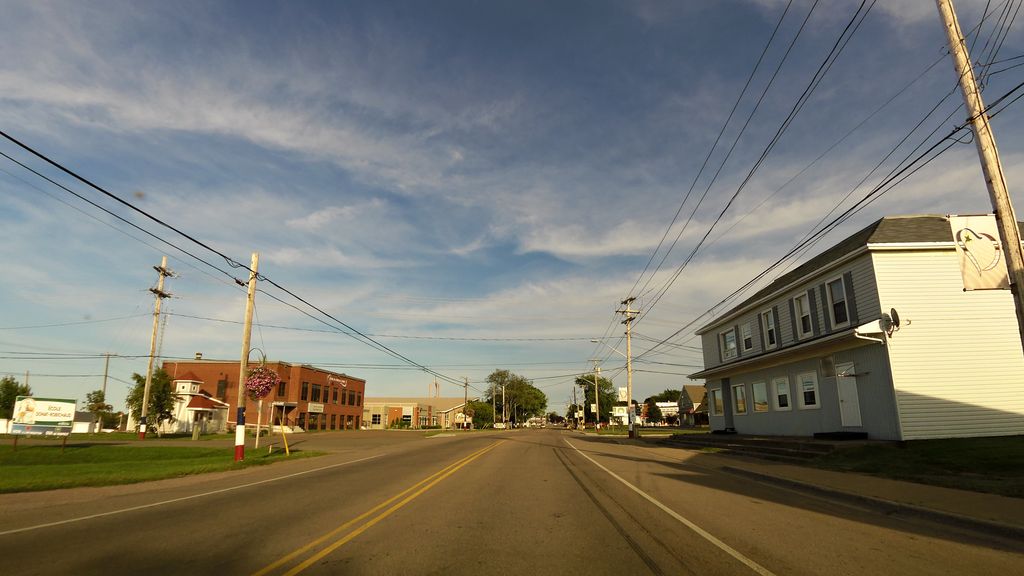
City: charlottetown